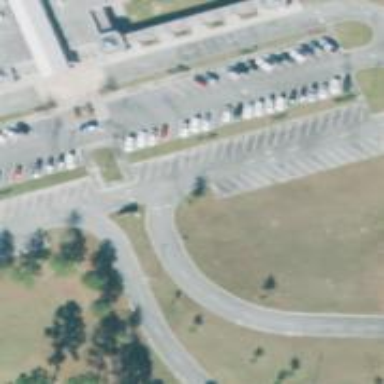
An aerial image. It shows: Parking space.